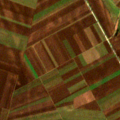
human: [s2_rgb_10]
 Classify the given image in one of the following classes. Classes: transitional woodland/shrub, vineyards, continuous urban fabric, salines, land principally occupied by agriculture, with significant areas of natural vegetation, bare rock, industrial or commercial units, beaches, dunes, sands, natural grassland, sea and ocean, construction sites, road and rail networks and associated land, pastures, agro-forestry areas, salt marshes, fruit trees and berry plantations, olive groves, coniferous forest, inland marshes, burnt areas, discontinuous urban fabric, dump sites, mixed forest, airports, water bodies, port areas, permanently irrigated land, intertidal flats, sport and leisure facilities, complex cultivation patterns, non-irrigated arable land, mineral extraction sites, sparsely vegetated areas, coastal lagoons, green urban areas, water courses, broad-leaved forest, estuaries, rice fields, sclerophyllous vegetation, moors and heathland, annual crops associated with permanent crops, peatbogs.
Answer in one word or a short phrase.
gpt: non-irrigated arable land, complex cultivation patterns